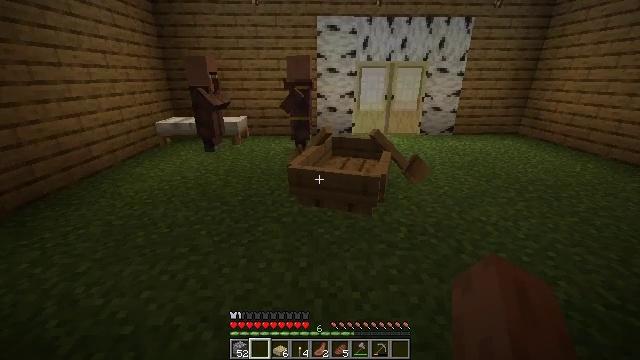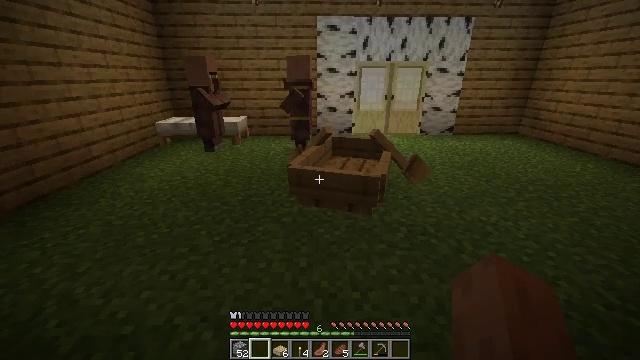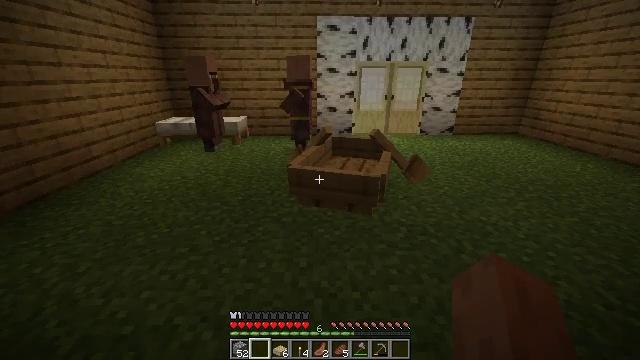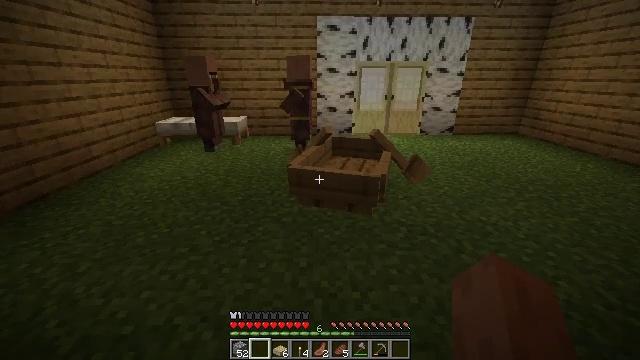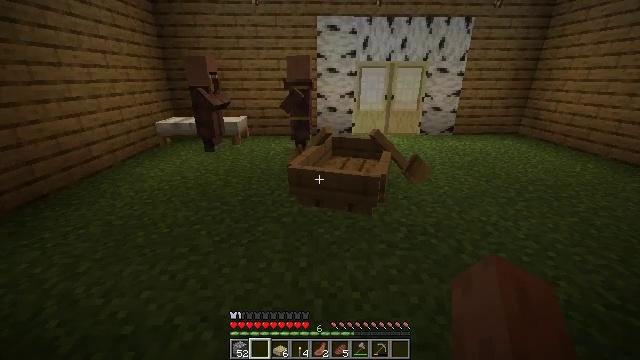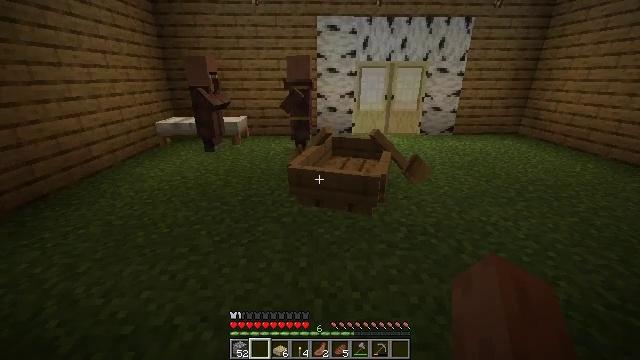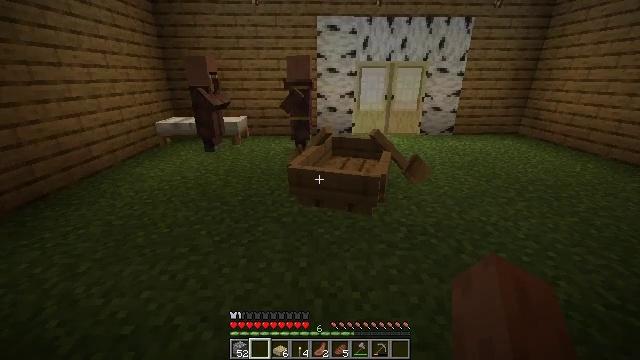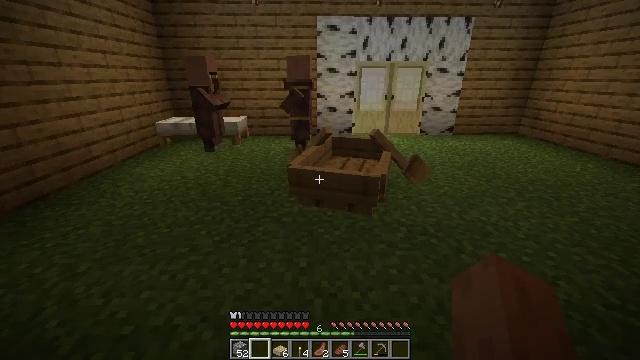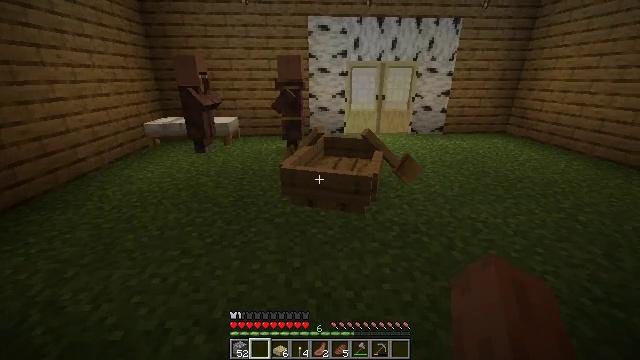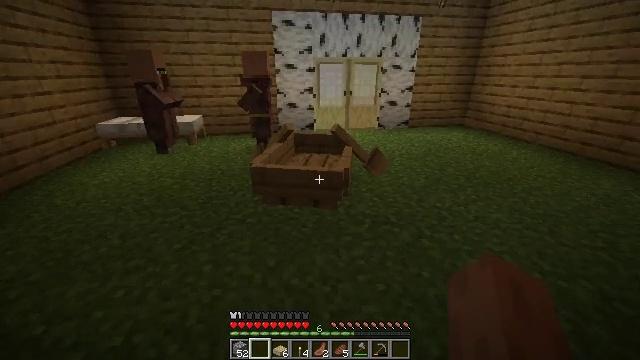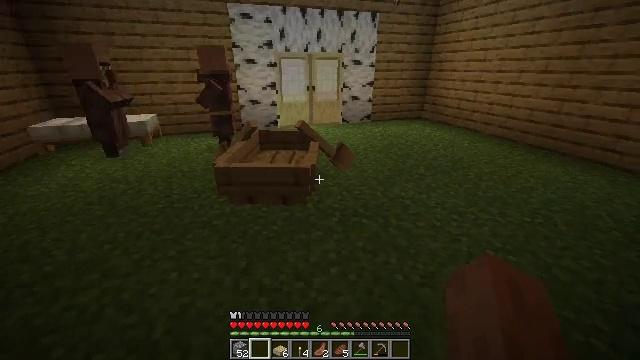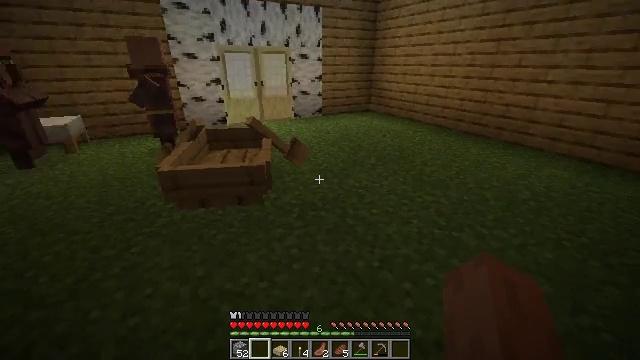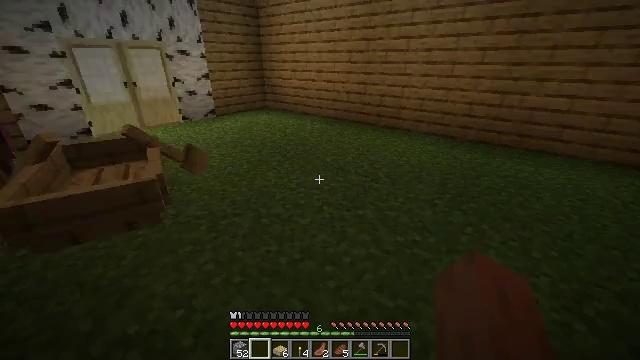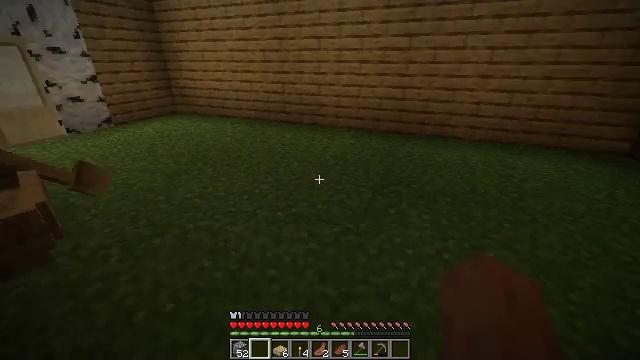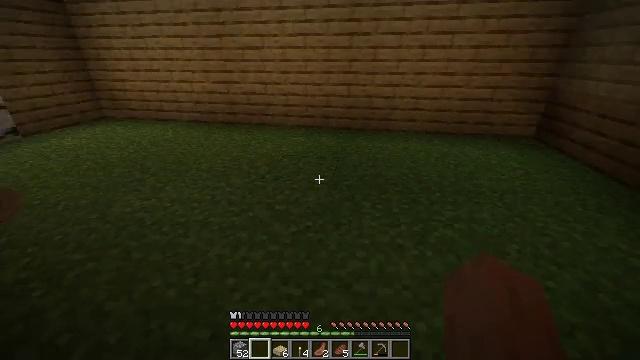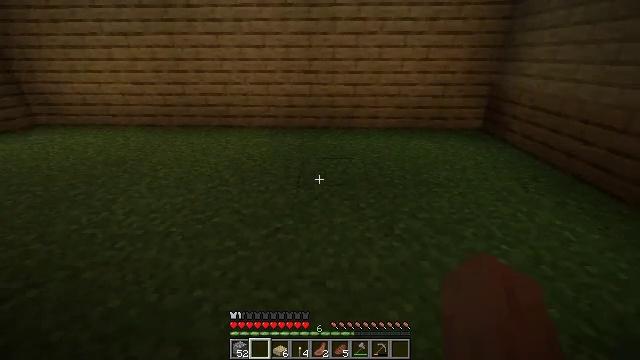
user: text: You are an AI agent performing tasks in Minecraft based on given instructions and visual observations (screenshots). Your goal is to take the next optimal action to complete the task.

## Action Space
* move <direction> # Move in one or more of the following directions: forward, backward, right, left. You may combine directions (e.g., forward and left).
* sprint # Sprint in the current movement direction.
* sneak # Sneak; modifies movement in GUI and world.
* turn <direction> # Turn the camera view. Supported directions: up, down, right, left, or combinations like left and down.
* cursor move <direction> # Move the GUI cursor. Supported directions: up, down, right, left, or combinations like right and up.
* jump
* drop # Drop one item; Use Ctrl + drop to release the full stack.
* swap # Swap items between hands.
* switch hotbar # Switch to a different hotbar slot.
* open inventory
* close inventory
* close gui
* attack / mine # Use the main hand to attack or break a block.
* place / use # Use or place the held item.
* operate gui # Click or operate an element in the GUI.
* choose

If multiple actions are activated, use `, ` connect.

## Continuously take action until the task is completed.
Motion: motion action
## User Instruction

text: Mine planks.
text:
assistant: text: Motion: no_op
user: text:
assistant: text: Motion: no_op
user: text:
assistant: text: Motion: no_op
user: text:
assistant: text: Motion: no_op
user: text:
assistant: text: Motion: no_op
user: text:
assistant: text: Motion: no_op
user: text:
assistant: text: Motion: no_op
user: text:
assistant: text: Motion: turn right
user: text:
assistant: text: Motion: turn right
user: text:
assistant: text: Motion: turn right
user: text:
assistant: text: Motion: turn right and down
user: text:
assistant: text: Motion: turn right
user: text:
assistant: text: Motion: turn right
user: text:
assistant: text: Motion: turn right
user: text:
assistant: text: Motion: turn right
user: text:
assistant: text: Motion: turn right
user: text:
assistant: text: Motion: turn right
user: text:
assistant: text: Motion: turn right
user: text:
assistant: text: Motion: turn right and down
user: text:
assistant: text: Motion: turn right and down
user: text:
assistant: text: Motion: turn right and down
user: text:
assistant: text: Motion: turn right and down
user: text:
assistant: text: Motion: turn right and down
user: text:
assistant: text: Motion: turn right and down
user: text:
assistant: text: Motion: turn right
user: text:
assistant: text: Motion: turn right
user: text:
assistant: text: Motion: turn right
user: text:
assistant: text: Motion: turn right and up
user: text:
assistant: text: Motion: turn up
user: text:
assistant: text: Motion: turn up